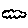
Label: cloud